三年级 · 算术
用坚式计算。 (带 $\triangle$ 的要验算)

$721 \div 7=\quad 26 \times 85=\quad 48 \times 50=\quad \triangle 642 \div 4=$
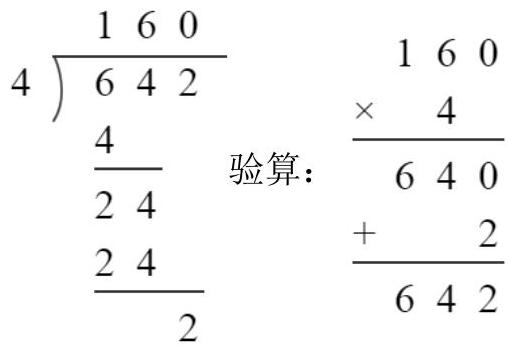
答案: 103；2210；2400；160 .....2; (坚式见详解)

【分析】三位数除以一位数时, 应先从最高位除起, 最高位不够除时, 就用前两位数除, 除到哪一位,商就写到哪一位, 余下的数必须比除数小; 有余数除法的验算方法是: 被除数 $=$ 商x除数 + 余数。两位数乘两位数的计算方法: 先是第二个因数的个位上的数与第一个因数相乘, 所得的积末尾与个位对齐; 接着第二个因数的十位上的数与第一个因数相乘, 所得的积末尾与十位对齐, 最后把两次乘得的积相加; 当因数末尾有 0 时, 可先不让 0 参与计算, 最后将 0 的个数补在积的末尾处即可; 依此计算。

【详解】 $721 \div 7=103$

$26 \times 85=2210$
$7 \lcm{103}$

7

21

$\frac{21}{0}$

$48 \times 50=2400$

48

$\begin{array}{r}\times \quad 50 \\ \hline 2400\end{array}$

$\triangle 642 \div 4=160 \ldots . . .2$